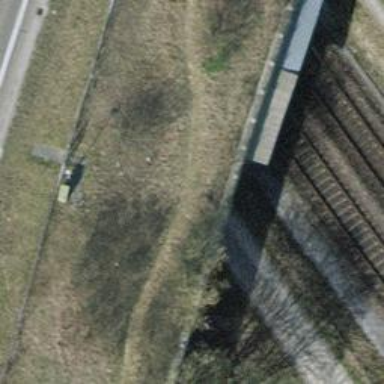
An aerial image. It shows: Compacted track road passing through tunnel of grade 2 quality.